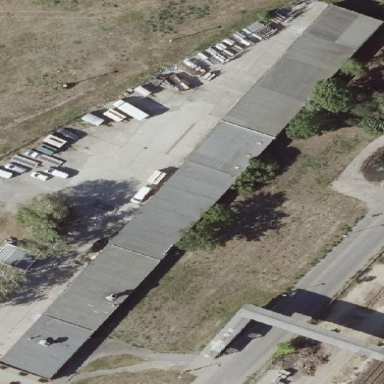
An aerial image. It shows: Commercial building.